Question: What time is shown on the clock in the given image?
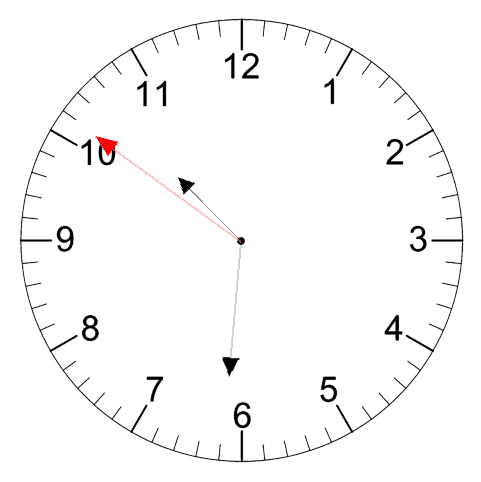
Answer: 10:30:51